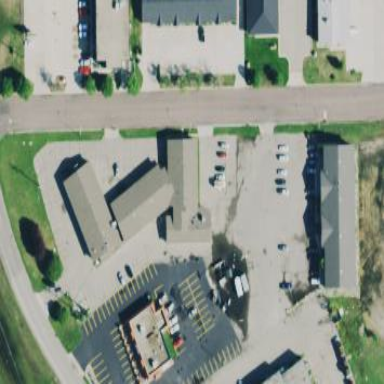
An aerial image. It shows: Motel building.